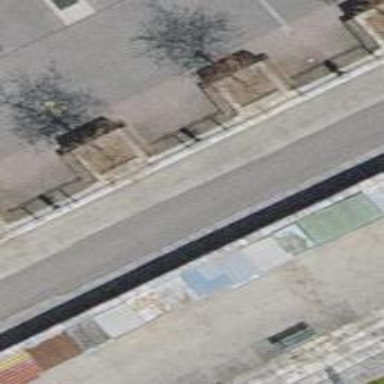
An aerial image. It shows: Brown bench in the vicinity.